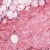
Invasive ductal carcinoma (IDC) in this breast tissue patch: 1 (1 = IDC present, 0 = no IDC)